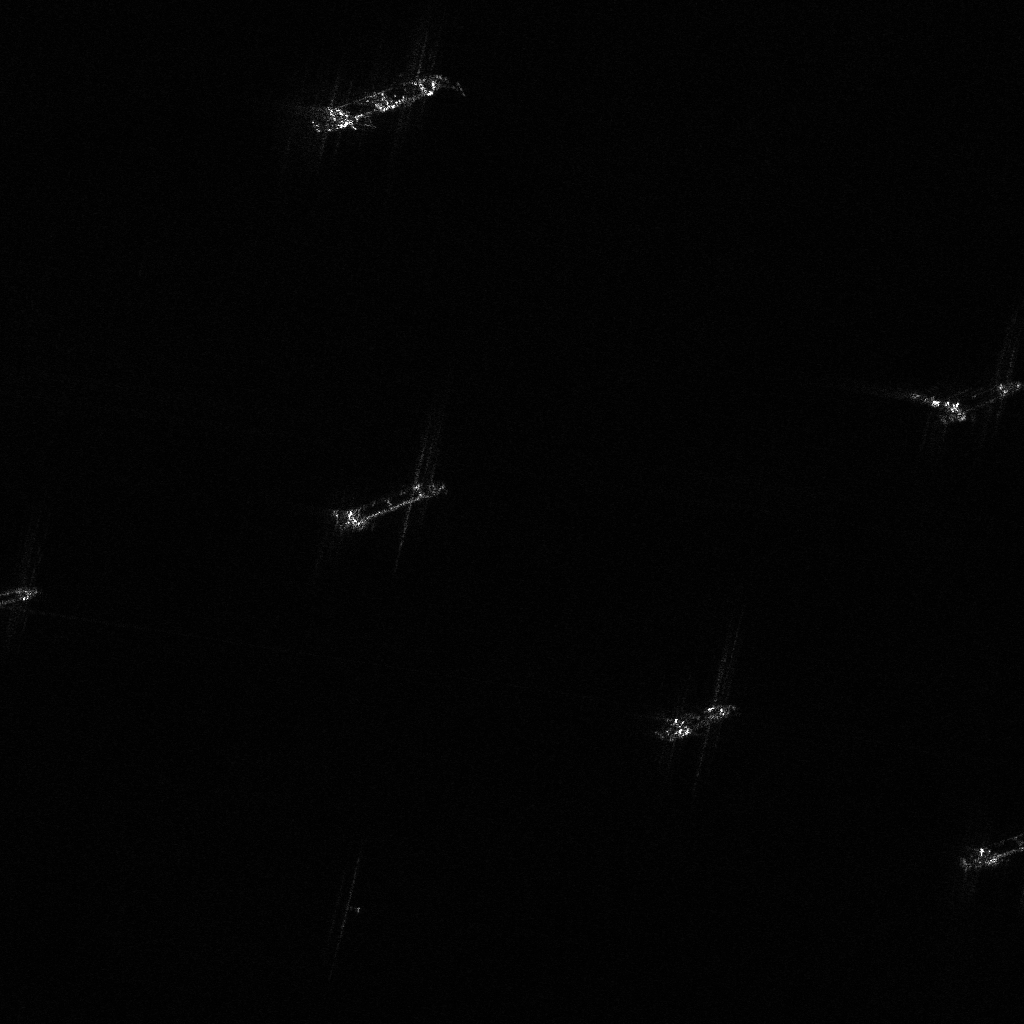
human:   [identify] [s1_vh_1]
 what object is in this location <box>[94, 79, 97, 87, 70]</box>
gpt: <ref>1 small ore-oil at the bottom right</ref>

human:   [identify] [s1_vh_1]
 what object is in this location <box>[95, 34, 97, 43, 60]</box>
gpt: <ref>1 medium dredger at the right</ref>

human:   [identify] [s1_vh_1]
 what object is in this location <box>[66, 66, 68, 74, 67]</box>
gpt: <ref>1 medium container at the bottom</ref>

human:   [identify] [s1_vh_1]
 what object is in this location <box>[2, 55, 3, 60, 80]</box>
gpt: <ref>1 small dredger at the left</ref>

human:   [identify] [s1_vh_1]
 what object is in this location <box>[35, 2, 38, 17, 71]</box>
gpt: <ref>1 small ore-oil at the top</ref>